Milling tool wear sample.
Tool blade image: 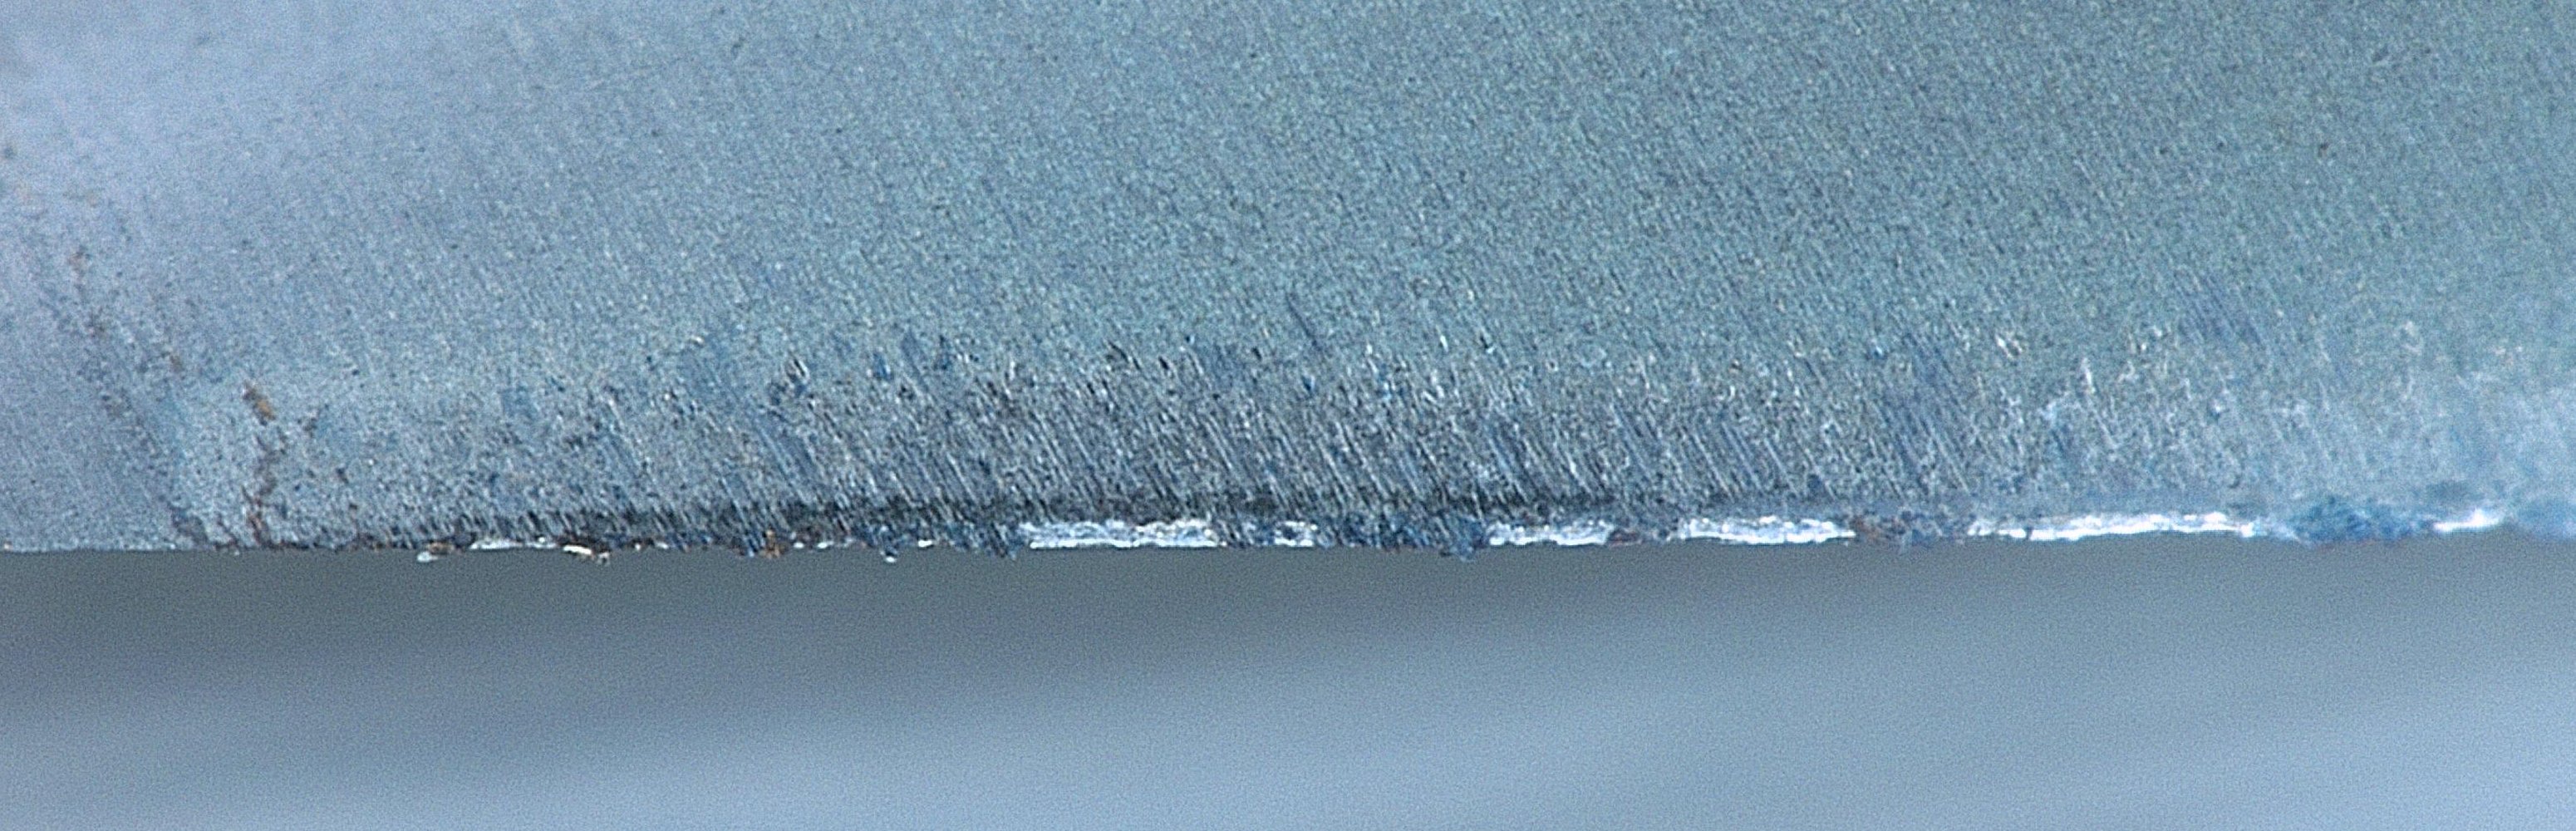
Chip image: 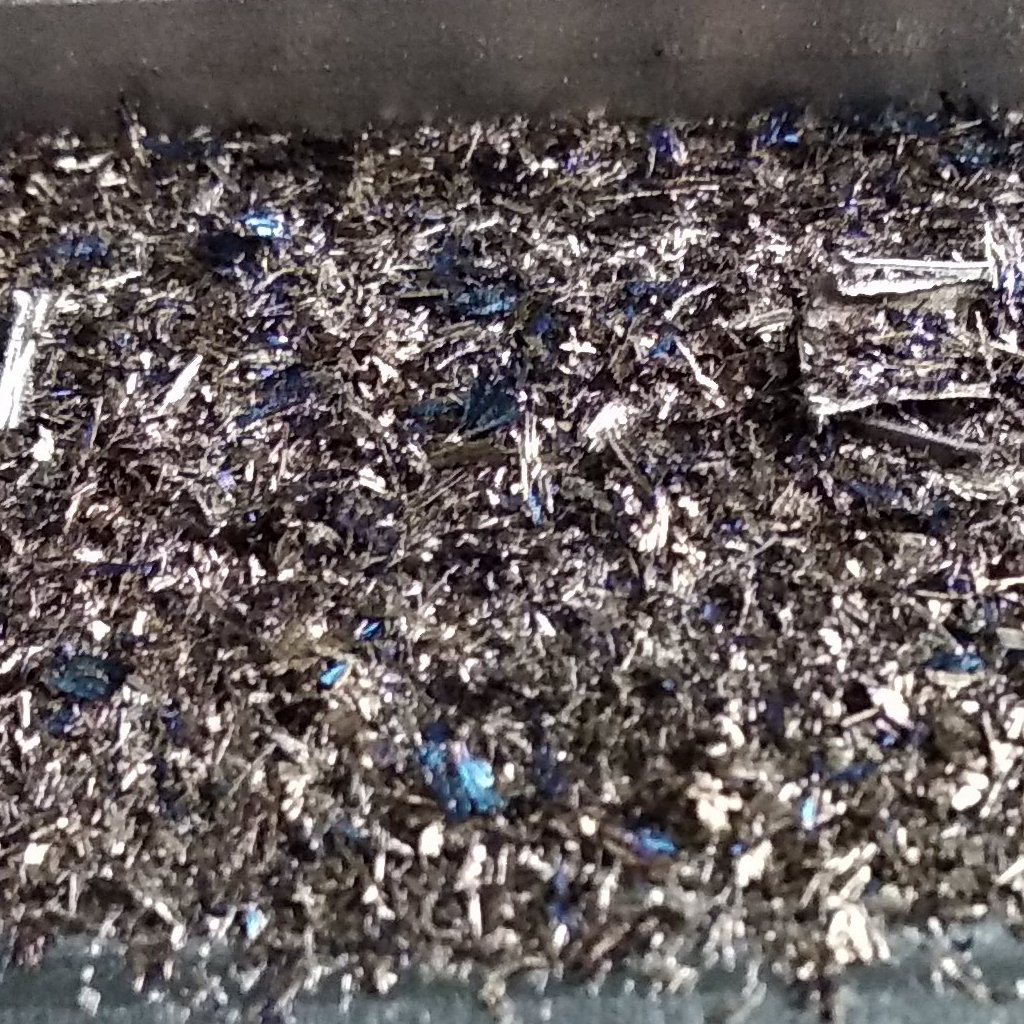
Workpiece image: 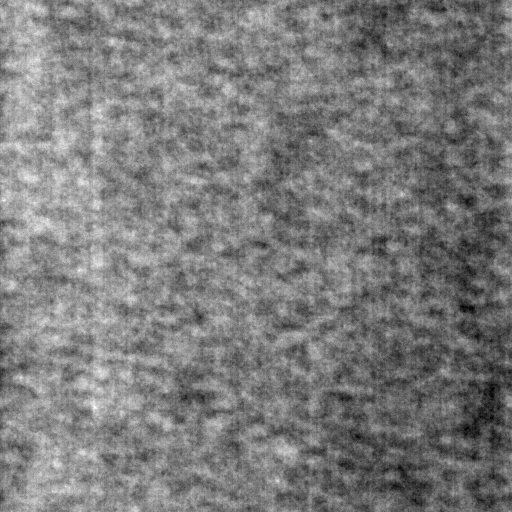
Tool wear state: used
Gaps: 15.95
Flank wear: 81.86
Overhang: 19.91
Force-signal Mel-spectrograms (X, Y, Z axes): 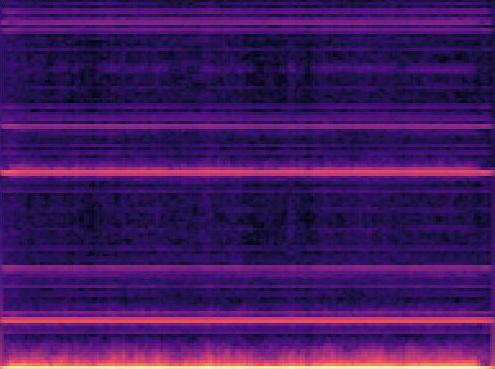 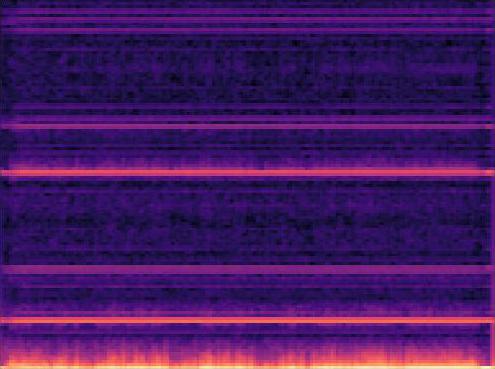 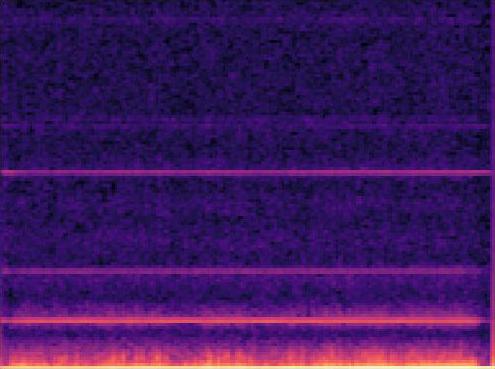
Force-signal scalograms (X, Y, Z axes): 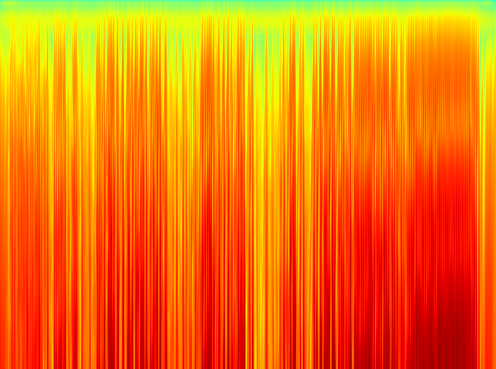 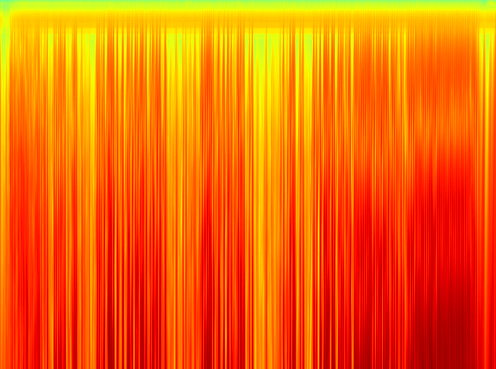 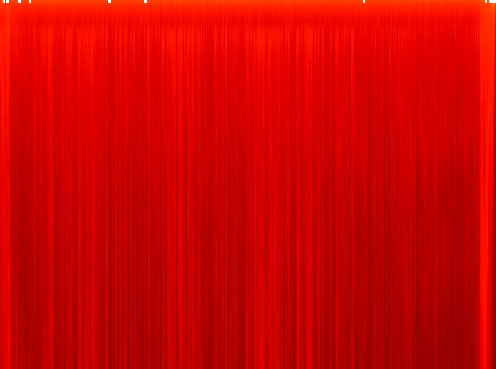
Force phase: steady_state_stabilization_wear